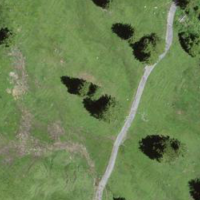
EUNIS habitat code: 26
Species observed at this site:
Caltha palustris
Gentiana clusii